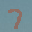
Label: 7